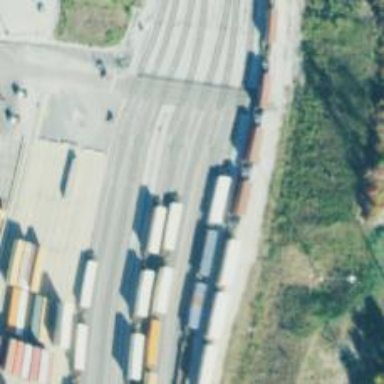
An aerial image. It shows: Rail spur service.